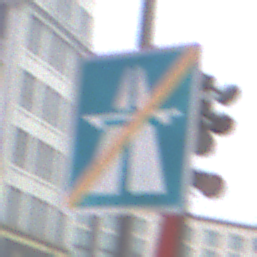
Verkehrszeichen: EndeAutbahn
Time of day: MorningAfternoon
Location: Outdoor (Urban)
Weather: Overcast
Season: NotSpecified
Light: Natural